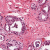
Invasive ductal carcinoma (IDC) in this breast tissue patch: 0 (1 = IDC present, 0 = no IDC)